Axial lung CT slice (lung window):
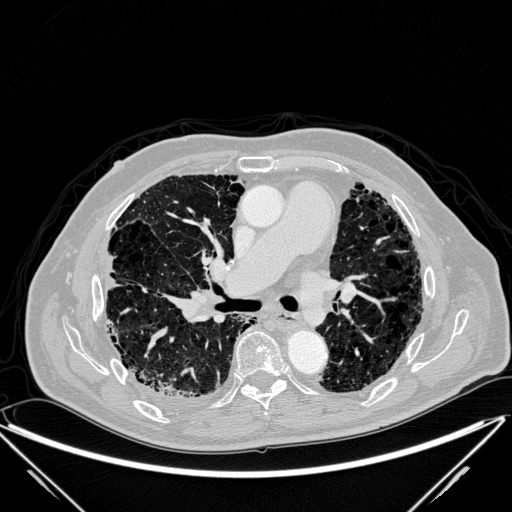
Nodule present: no